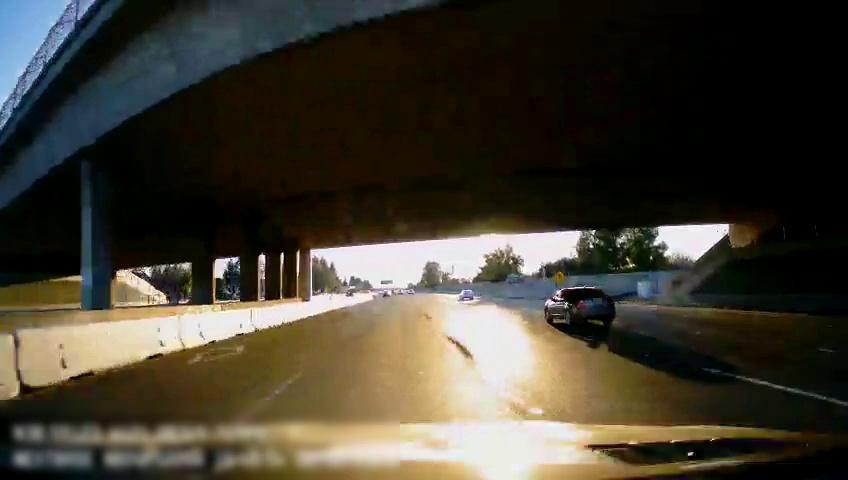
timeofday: Day
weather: Sunny
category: Drivable Space
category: Vehicles | Car
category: Vehicles | Car
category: Lanes | Alternate Lane
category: Lanes | Current Lane
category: Lanes | Current Lane
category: Lanes | Alternate Lane
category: Lanes | Alternate Lane
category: Traffic | Signs